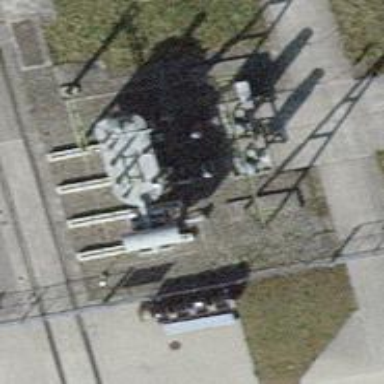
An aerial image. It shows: Transformer.